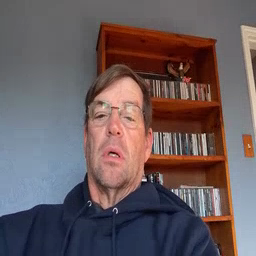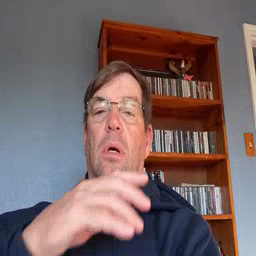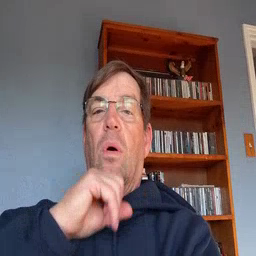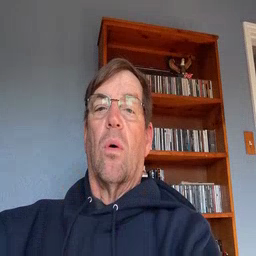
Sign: old